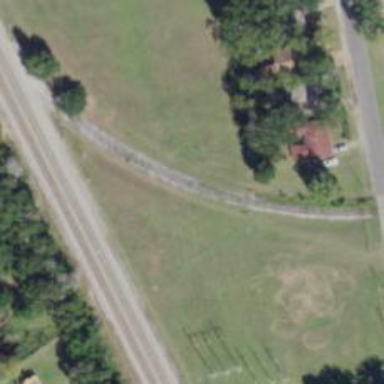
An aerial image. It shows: Disused railway spur.